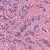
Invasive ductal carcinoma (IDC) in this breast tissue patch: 1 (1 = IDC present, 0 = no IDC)